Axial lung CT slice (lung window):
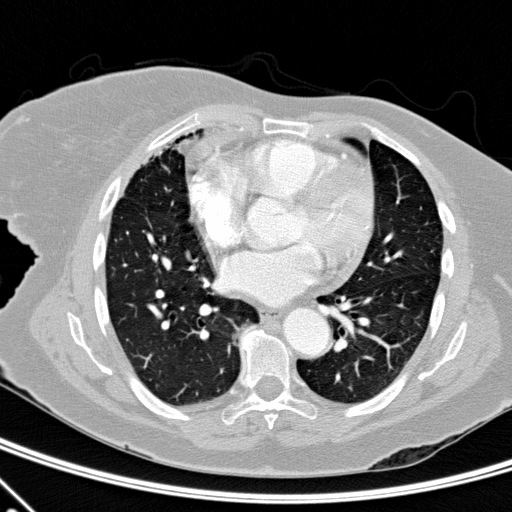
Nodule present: no